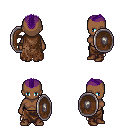
a pixel art fantasy rpg character, female body template, human, dark skin, brown tattered cape, robe skirt, purple short mohawk hairstyle, brown shoes, shield, four views (front, back, left, right), 2x2 character sprite sheet, small pixel art, hard edges, no anti-aliasing